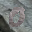
Label: 0